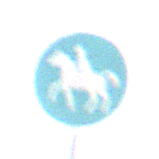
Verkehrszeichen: Reitweg
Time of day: MorningAfternoon
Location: Outdoor (Urban)
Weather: Clear
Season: NotSpecified
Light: Natural